Current action and preconditions to check: path_clear

Your task: For each precondition in the list above, predict whether it will hold at this action.

Consider the current scene as observed from the mobile robot's camera, and analyze the predicted future states of all dynamic agents (e.g., people, animals, vehicles, or any moving entities) within the NEXT SECOND.

IMPORTANT: Only answer "very likely" if you are absolutely certain—based on strong, clear evidence—that a dynamic agent will violate the precondition in the predicted future state. Do NOT answer "very likely" for unlikely, ambiguous, or low-probability risks.

Ask yourself for each precondition: Is there a high probability, with clear and convincing evidence, that the predicted future states of any dynamic agent will interfere with the predicted future state of the currently executing action within the NEXT SECOND, causing that precondition to fail?

Assess the risk level based on these predictions. Use "likely" or "very likely" if motions create a clear risk of interference.

Use "neutral" or "improbable" if agents are nearby but their predicted paths are clearly diverging or non-conflicting.

Failure Risk Categories: "very improbable", "improbable", "neutral", "likely", "very likely"

Answer Format: Output ONLY the probability_of_failure value from these categories: "very improbable", "improbable", "neutral", "likely", "very likely"

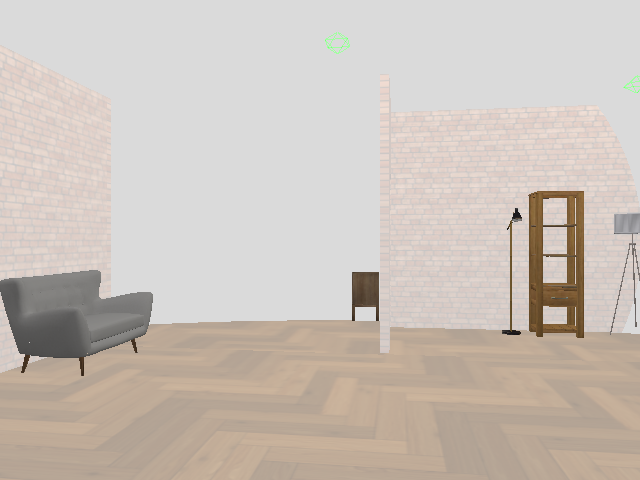

Answer: very improbable